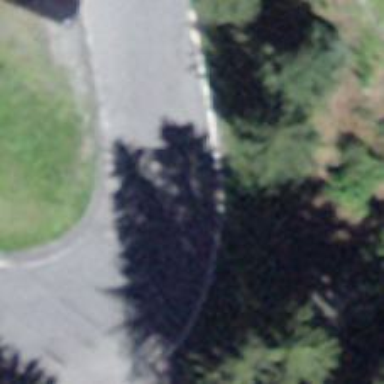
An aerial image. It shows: Tertiary road with asphalt surface.